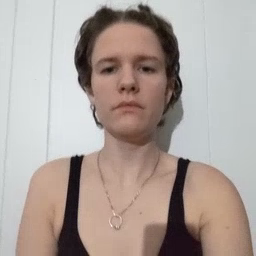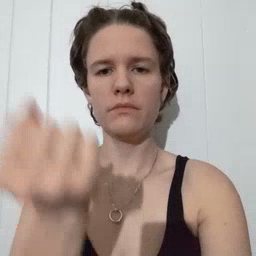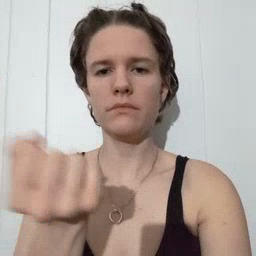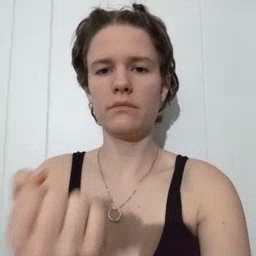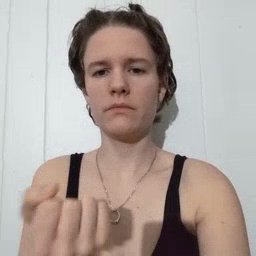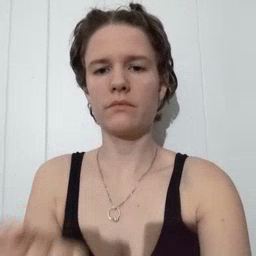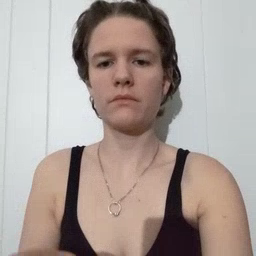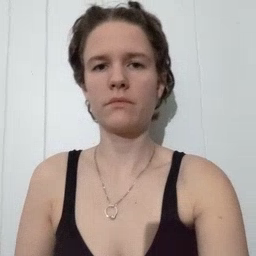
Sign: drawer